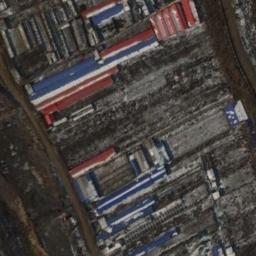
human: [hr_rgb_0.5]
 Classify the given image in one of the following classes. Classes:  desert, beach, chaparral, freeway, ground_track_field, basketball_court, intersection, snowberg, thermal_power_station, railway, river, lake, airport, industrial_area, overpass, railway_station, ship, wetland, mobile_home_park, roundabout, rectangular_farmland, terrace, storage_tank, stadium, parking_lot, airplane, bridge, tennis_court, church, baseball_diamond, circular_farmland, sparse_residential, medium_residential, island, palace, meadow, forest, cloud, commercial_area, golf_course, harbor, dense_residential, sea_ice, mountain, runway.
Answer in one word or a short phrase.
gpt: industrial_area